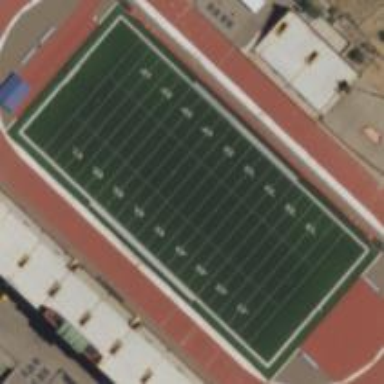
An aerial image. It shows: Pitch for American football with artificial turf surface.